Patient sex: M
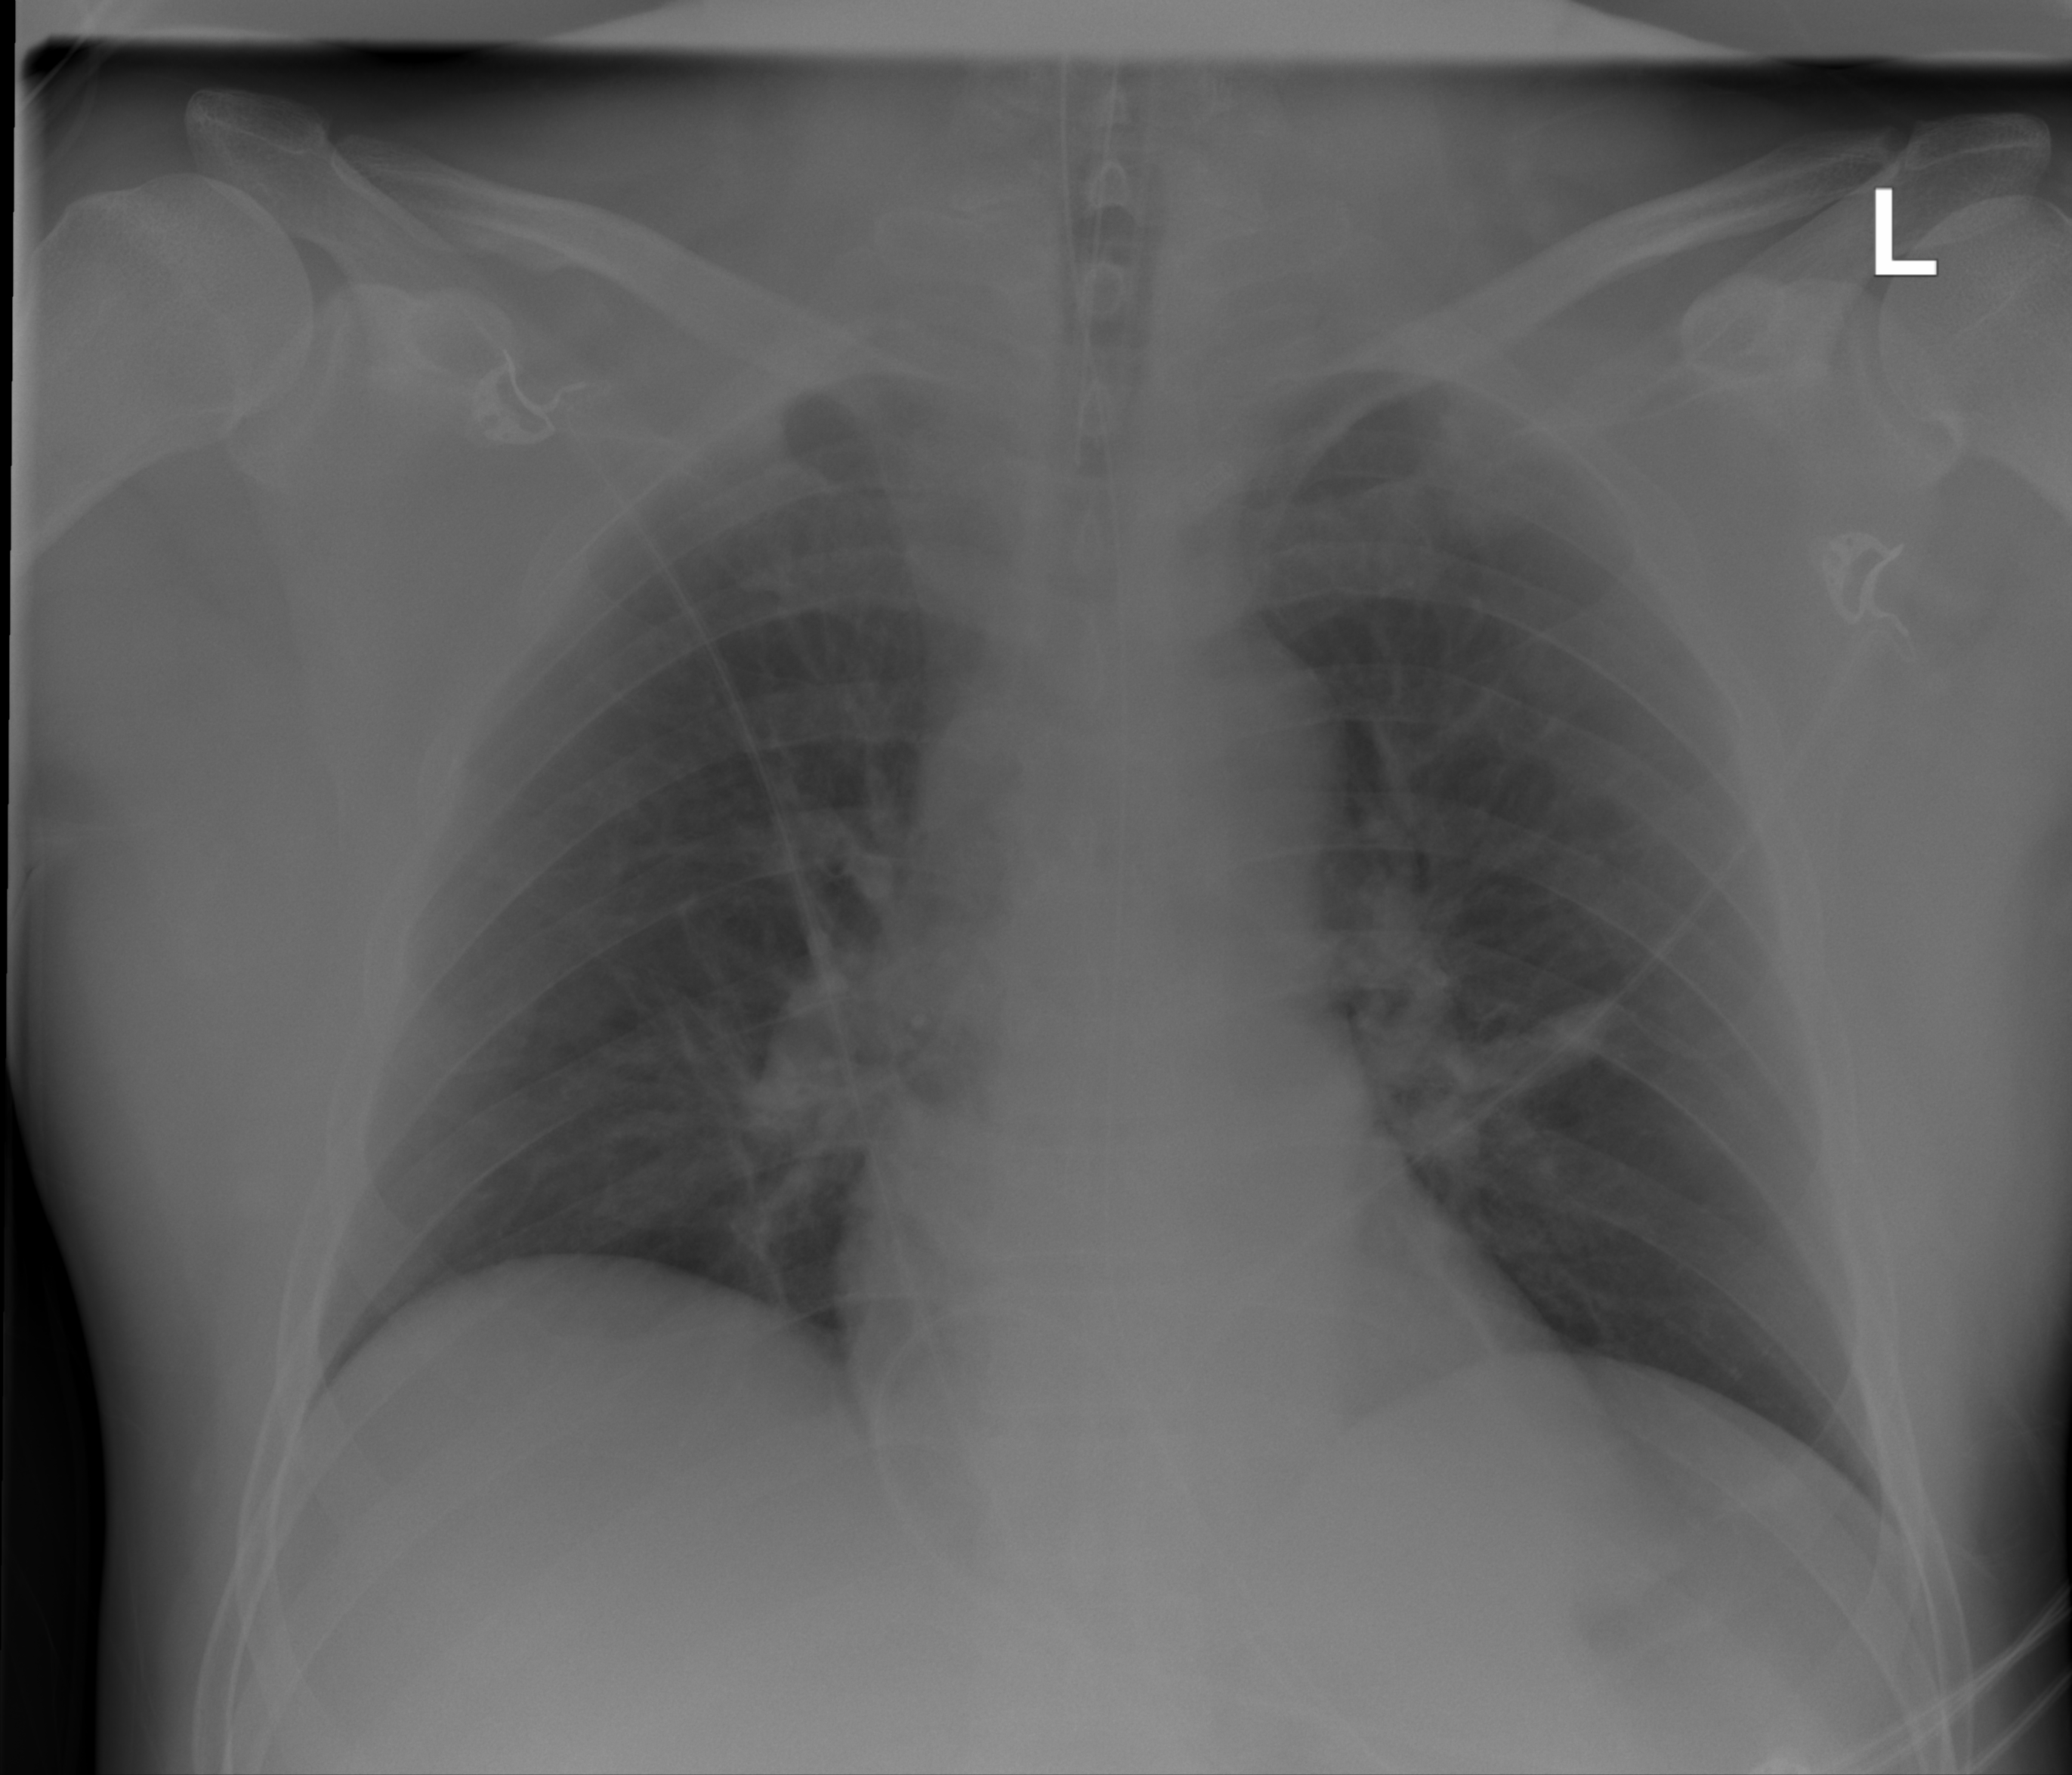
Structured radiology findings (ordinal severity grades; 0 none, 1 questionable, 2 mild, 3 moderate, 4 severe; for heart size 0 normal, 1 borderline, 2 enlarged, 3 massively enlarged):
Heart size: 0
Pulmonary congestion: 1
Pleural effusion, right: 0
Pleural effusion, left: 0
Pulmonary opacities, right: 0
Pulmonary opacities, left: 2
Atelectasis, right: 0
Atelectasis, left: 0